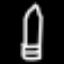
Label: pencil